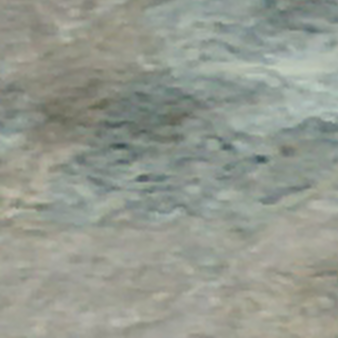
Label: other